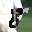
Label: 8